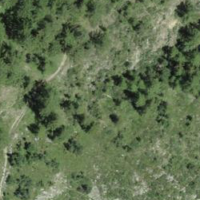
EUNIS habitat code: 23
Species observed at this site:
Stachys recta